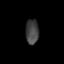
Tissue: prostate
Cell type: T cells
Senescence score: 0.3338
Nuclear area (px): 324
Mean DAPI intensity: 64.938